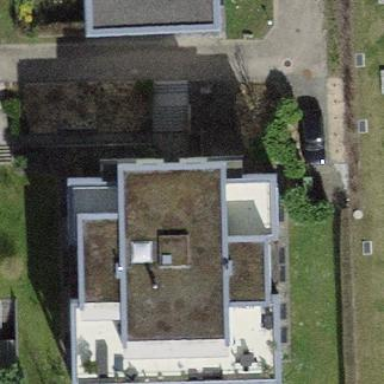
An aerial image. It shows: Building with flat roof.